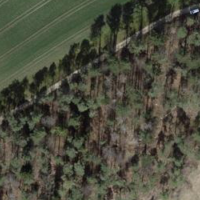
EUNIS habitat code: 44
Species observed at this site:
Gonepteryx rhamni
Pholidoptera griseoaptera
Libelloides coccajus
Phaneroptera falcata